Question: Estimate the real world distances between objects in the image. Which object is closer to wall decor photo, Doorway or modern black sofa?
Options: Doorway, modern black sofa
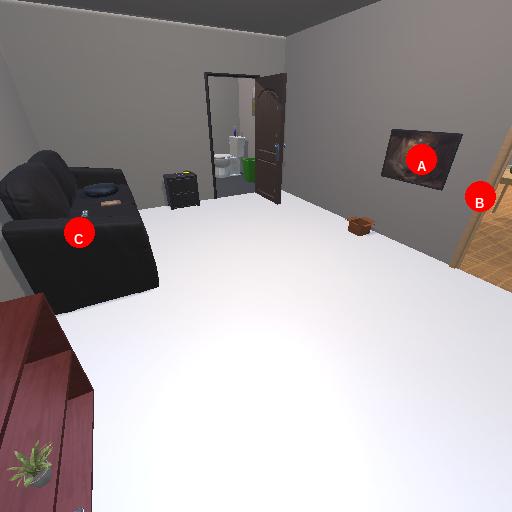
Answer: Doorway